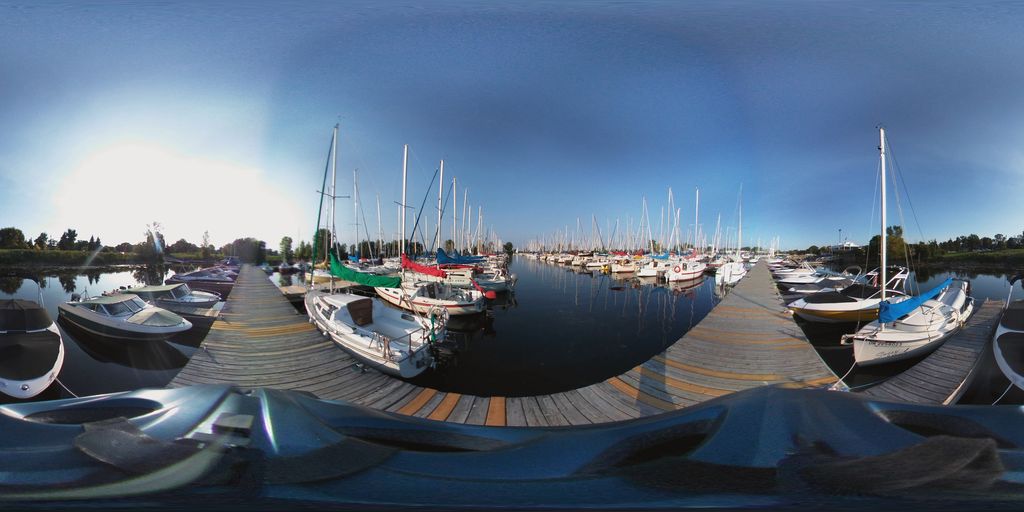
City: ottawa-gatineau